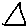
Label: triangle